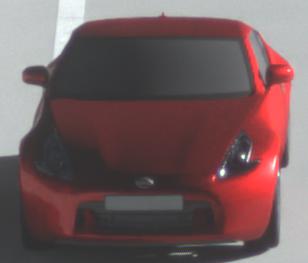
Make: Nissan
Model: 370Z Coupé
Detailed model: 370Z (Z34) Coupé
Model produced from: 2009/12
Model produced until: 2013/03
Doors: 3
Color: red
Road condition: dry road
Daytime: morning or afternoon
Contrast: high contrast